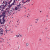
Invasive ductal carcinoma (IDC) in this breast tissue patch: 0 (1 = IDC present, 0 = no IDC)